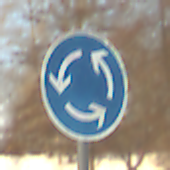
Verkehrszeichen: Kreisverkehr
Umgebung: Outdoor, Suburban
Tageszeit: MorningAfternoon
Wetter: PartlyCloudy
Licht: Natural
Jahreszeit: NotSpecified
Kontrast: HighContrast